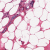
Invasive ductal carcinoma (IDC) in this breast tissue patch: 0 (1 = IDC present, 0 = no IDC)